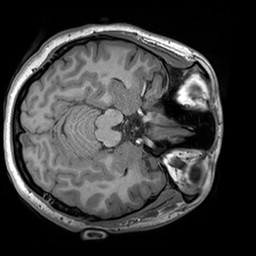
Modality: T1w
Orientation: axial
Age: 24
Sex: female
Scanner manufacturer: siemens
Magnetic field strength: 3 T
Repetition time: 1.6 s
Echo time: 0.00236 s